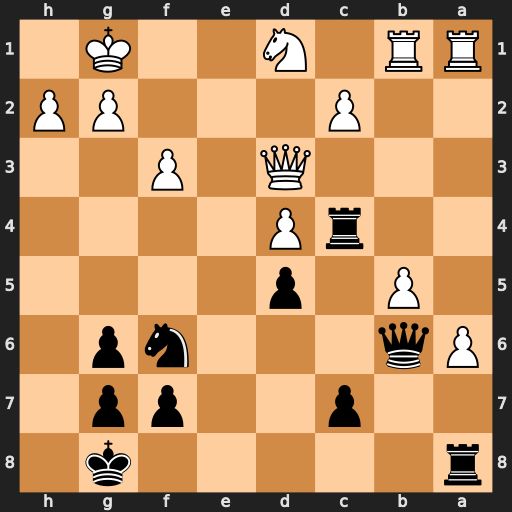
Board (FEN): r5k1/2p2pp1/Pq3np1/1P1p4/2rP4/3Q1P2/2P3PP/RR1N2K1
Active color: b
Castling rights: -
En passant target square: -
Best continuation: Rxd4 Nf2 Rxd3